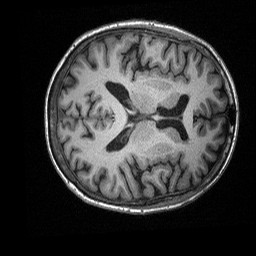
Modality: T1w
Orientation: axial
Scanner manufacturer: siemens
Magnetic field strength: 3 T
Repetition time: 2.3 s
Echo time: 0.00226 s